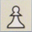
Piece: wP